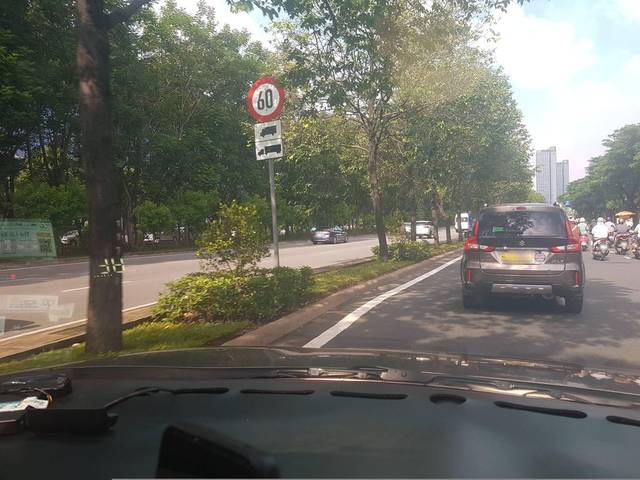
Region: Vietnam
Coordinates: 10.773, 106.722